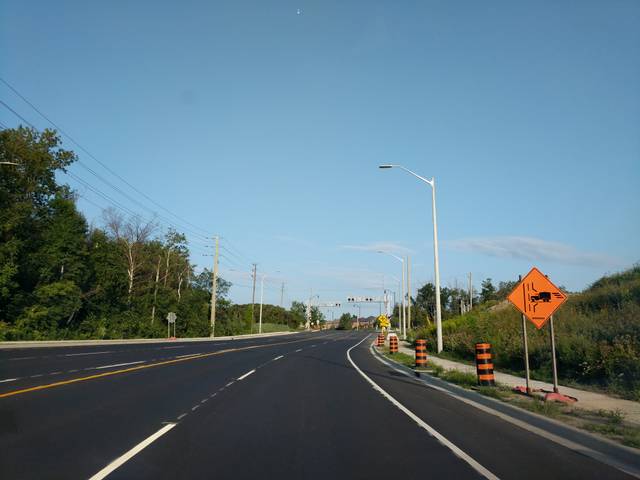
Region: Canada
Coordinates: 43.911, -79.425